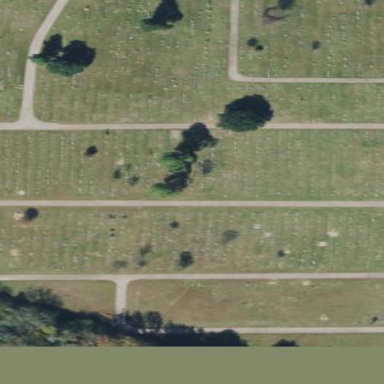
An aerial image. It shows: Cemetery.